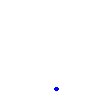
Particle: electron